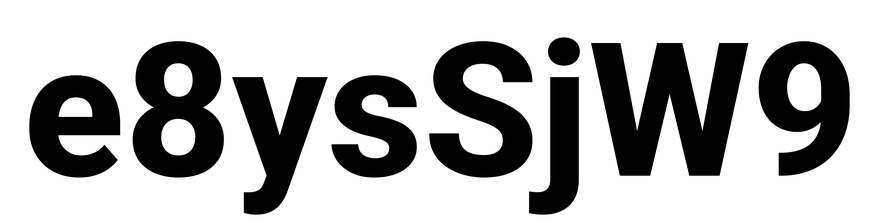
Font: Roboto_ExtraBold